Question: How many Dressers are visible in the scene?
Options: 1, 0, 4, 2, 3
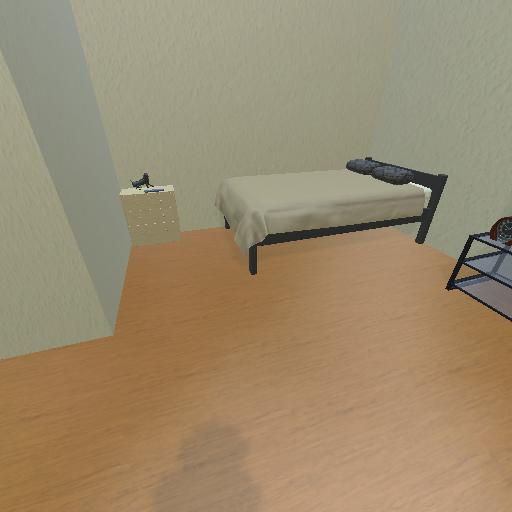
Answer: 1